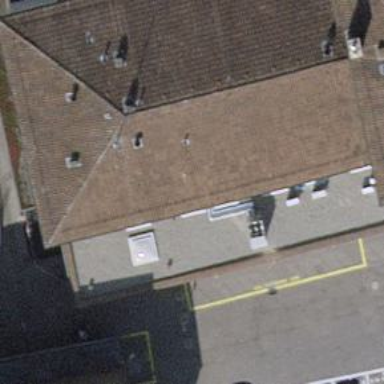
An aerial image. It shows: Building with gabled roof.